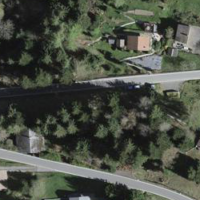
EUNIS habitat code: 43
Species observed at this site:
Sorbus aucuparia